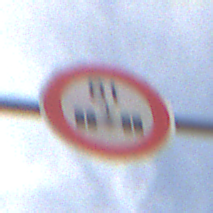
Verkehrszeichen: TatsaechlicheAchslast
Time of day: Midday
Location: Outdoor (Nature)
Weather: PartlyCloudy
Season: NotSpecified
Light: Natural